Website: lowes
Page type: stored-credit-cards
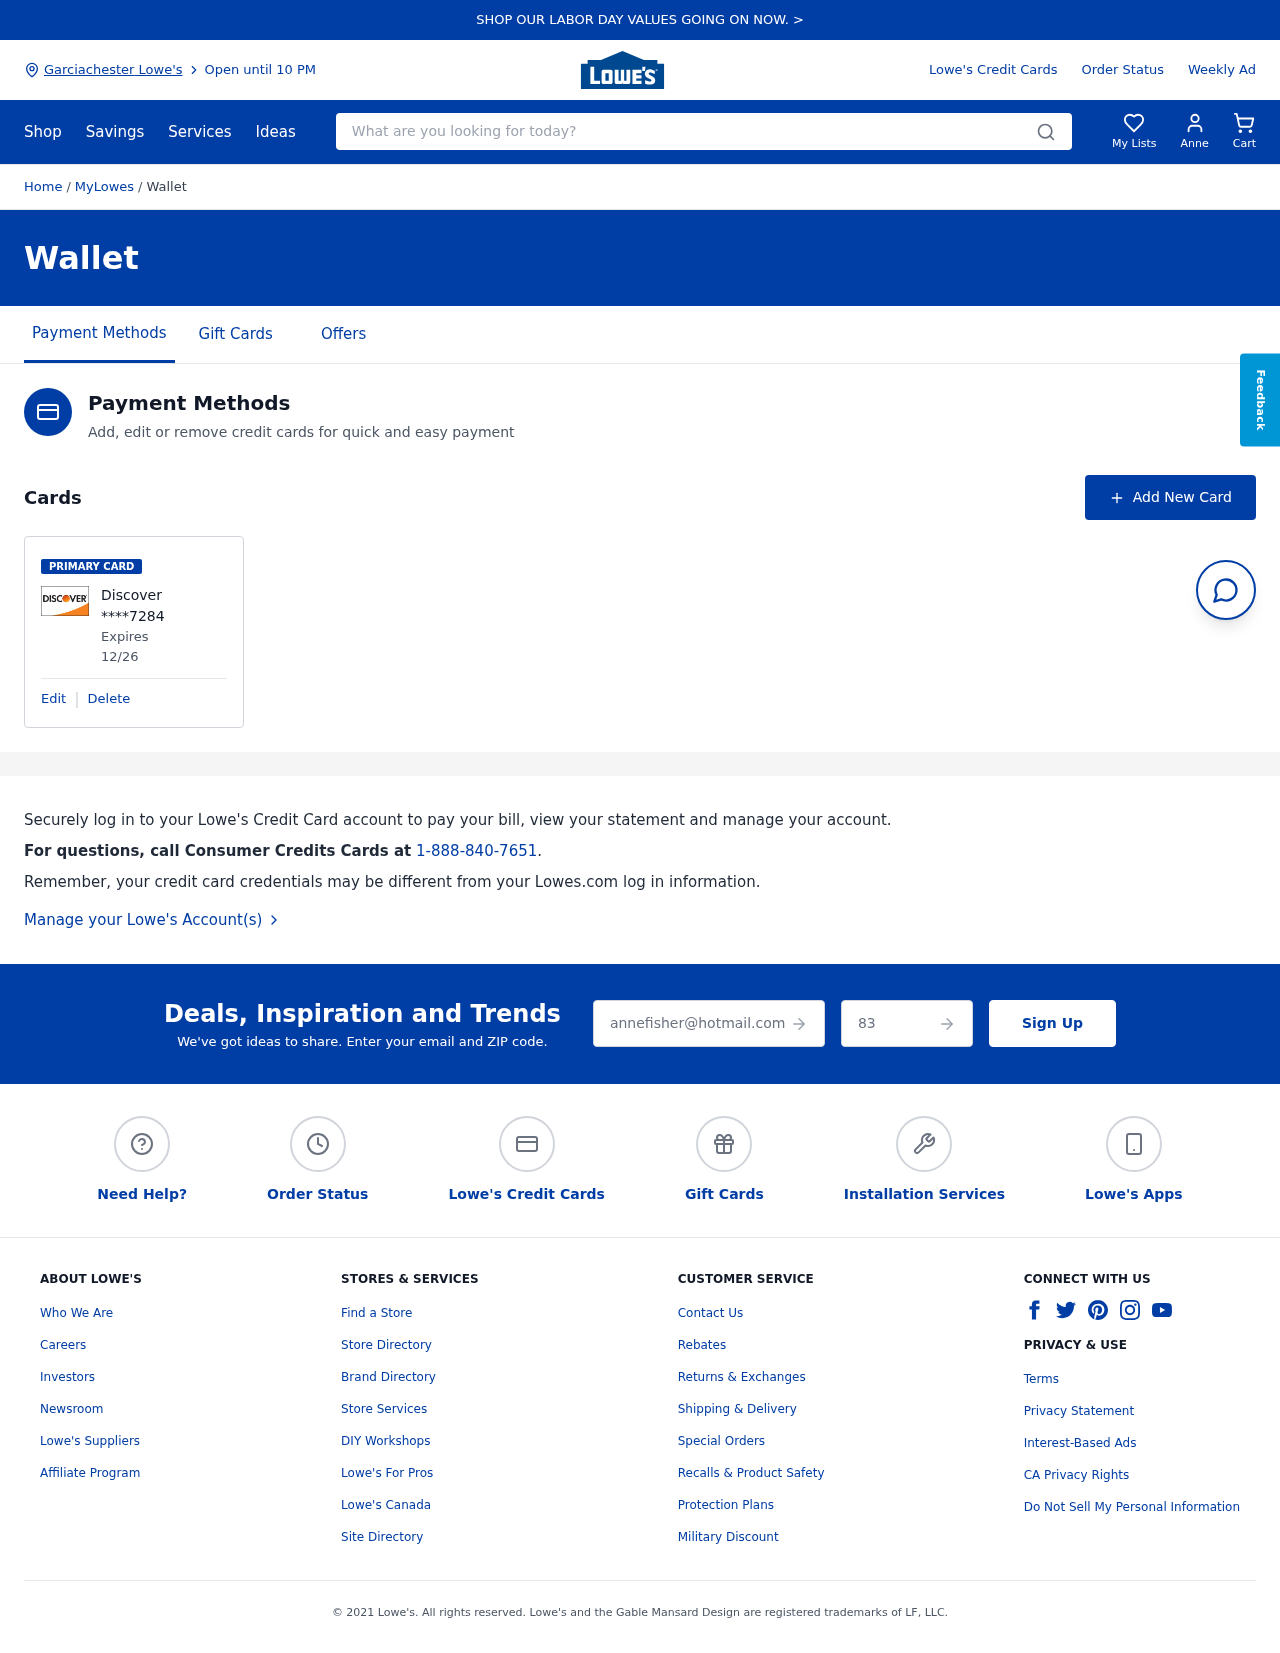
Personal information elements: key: PII_CARD_EXPIRY
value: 12/26
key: PII_CARD_LAST4
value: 7284
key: PII_CARD_TYPE
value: Discover
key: PII_CITY
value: Garciachester Lowe's
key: PII_EMAIL
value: annefisher@hotmail.com
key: PII_FIRSTNAME
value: Anne
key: PII_POSTCODE
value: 83148
Search elements: key: HEADER_SEARCH
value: What are you looking for today?